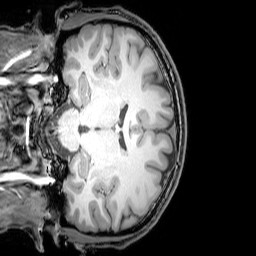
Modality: T1w
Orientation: coronal
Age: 23
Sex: male
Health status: healthy
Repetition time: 0.081 s
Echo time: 0.037 s